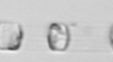
Label: Skeletonema